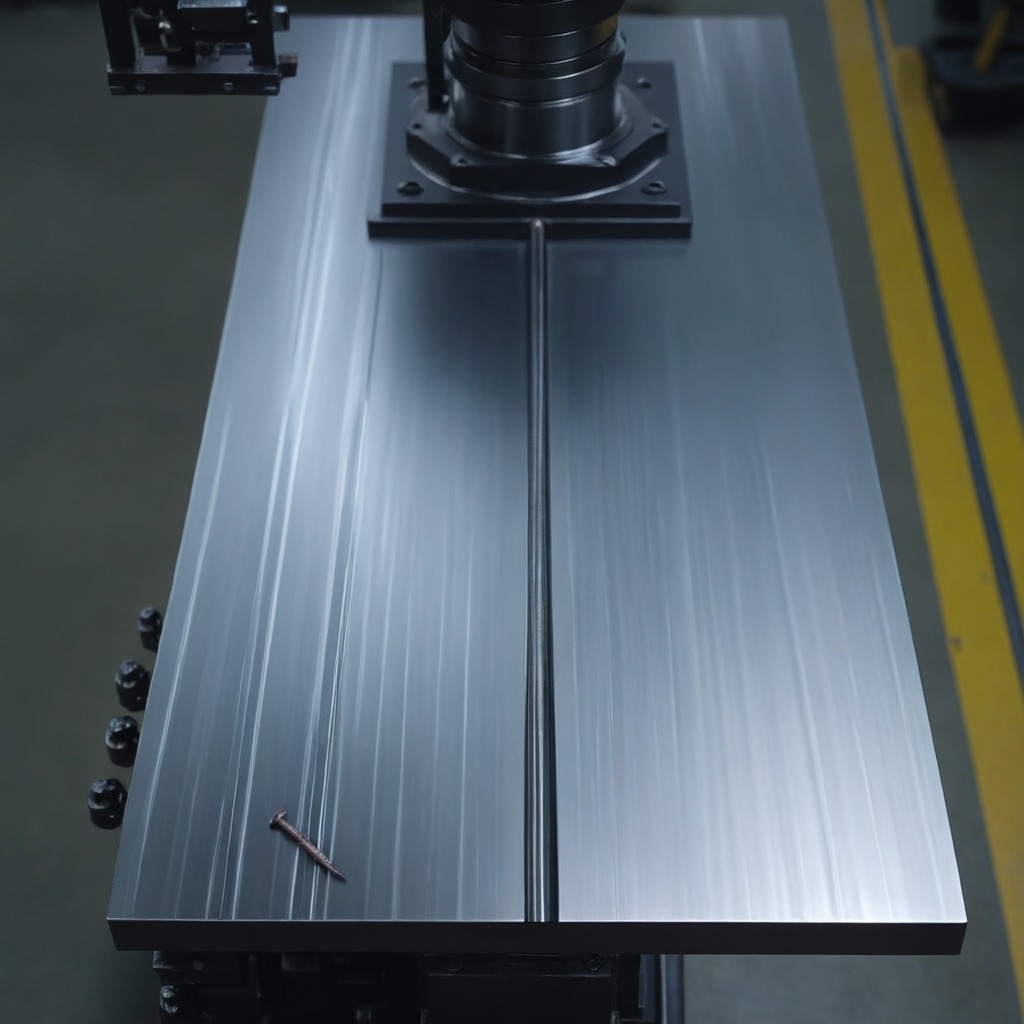
A nail is lying on a metal table in a machine shop under fluorescent lights.